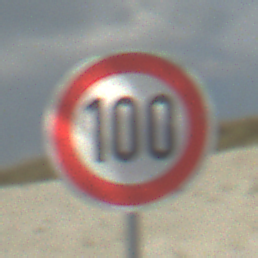
Verkehrszeichen: Geschwindigkeit100
Umgebung: Outdoor, Beach
Tageszeit: MorningAfternoon
Wetter: PartlyCloudy
Licht: Natural
Jahreszeit: NotSpecified
Kontrast: HighContrast